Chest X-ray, PA view. Patient: 33 years old, sex F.
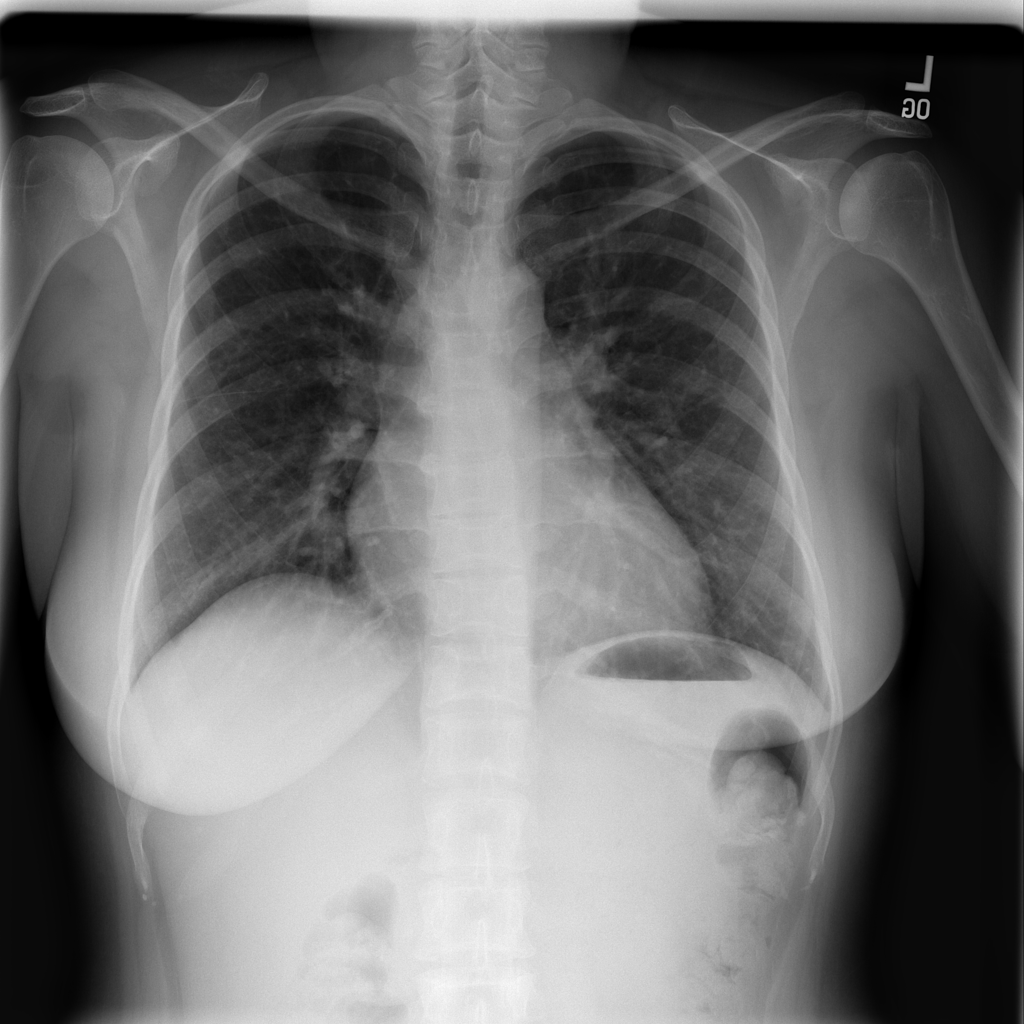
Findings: Cardiomegaly